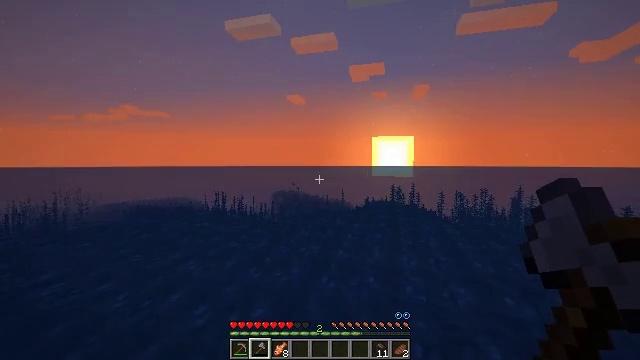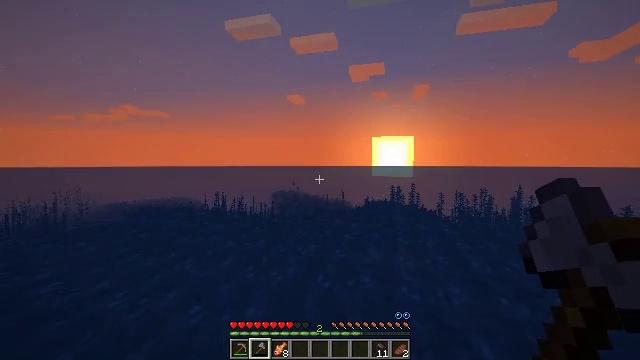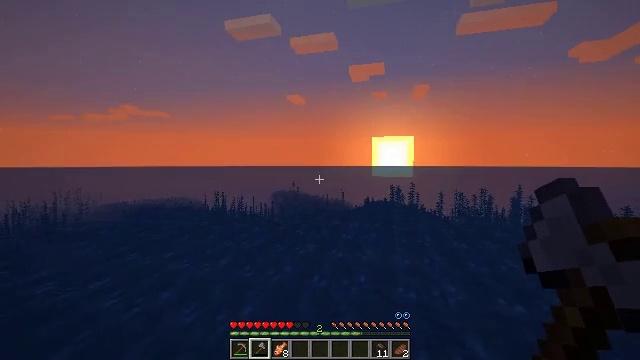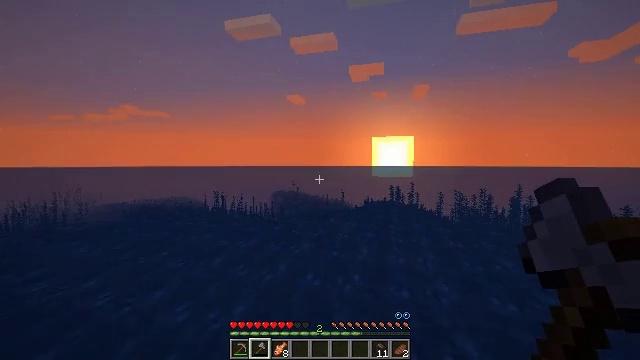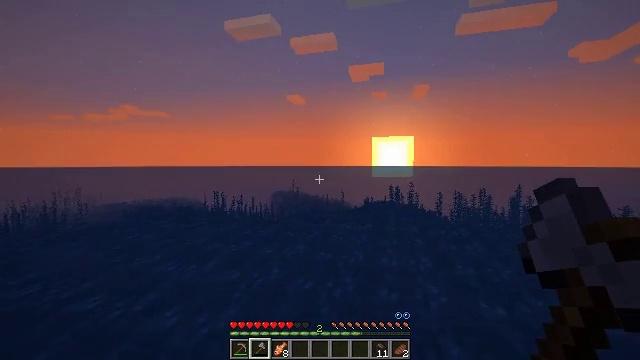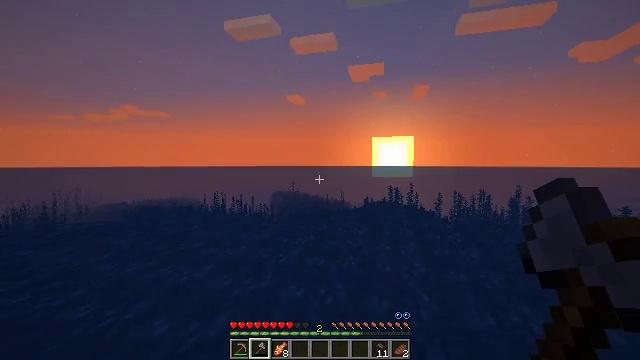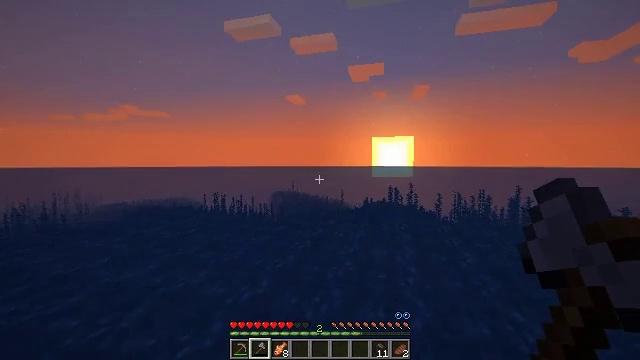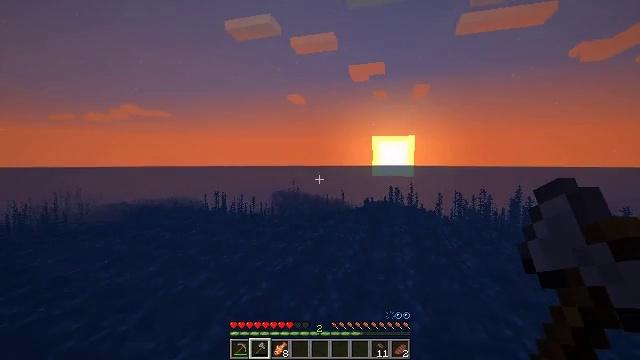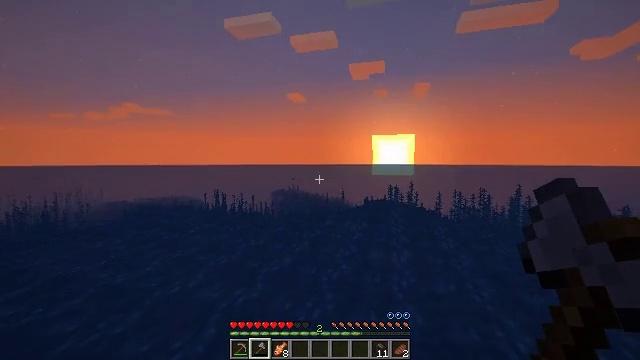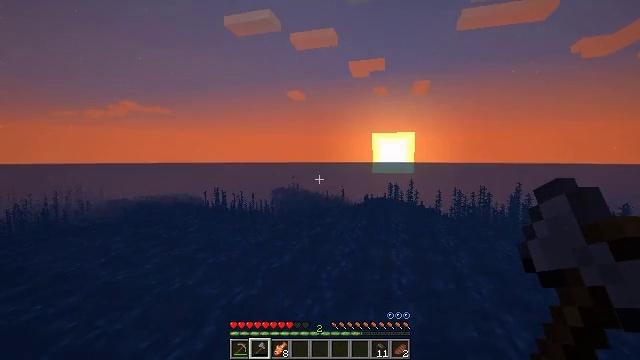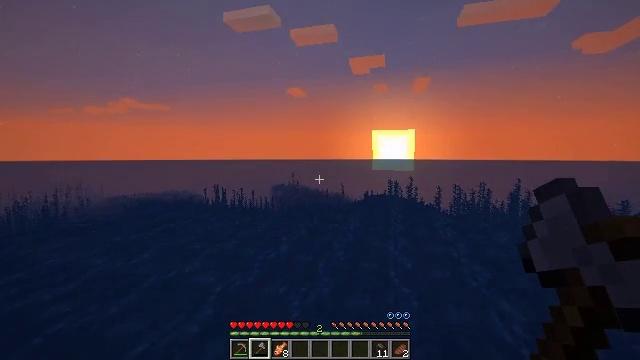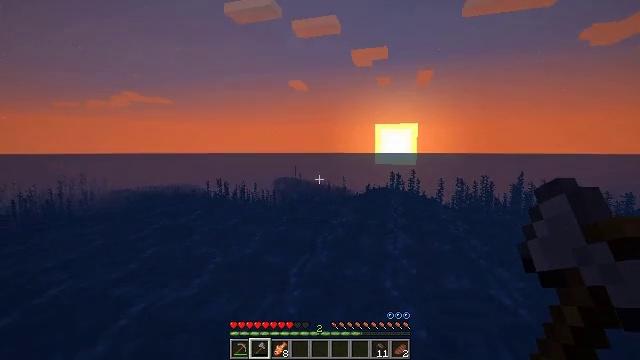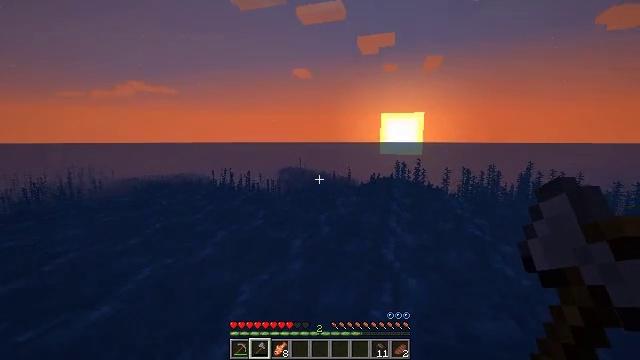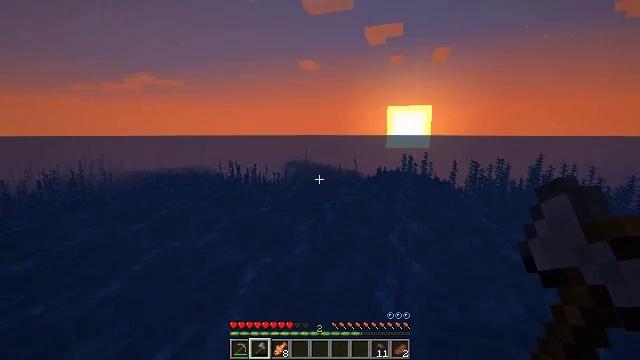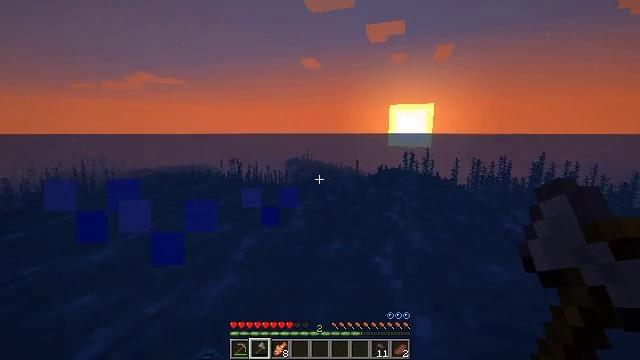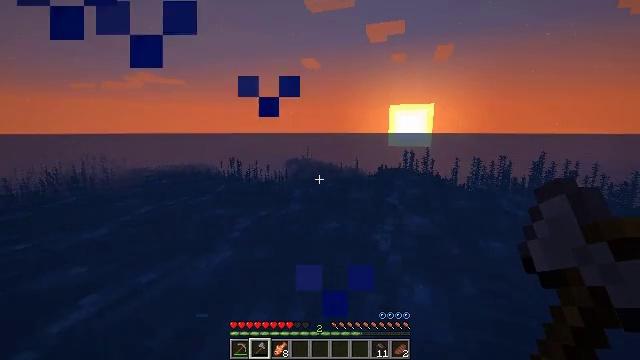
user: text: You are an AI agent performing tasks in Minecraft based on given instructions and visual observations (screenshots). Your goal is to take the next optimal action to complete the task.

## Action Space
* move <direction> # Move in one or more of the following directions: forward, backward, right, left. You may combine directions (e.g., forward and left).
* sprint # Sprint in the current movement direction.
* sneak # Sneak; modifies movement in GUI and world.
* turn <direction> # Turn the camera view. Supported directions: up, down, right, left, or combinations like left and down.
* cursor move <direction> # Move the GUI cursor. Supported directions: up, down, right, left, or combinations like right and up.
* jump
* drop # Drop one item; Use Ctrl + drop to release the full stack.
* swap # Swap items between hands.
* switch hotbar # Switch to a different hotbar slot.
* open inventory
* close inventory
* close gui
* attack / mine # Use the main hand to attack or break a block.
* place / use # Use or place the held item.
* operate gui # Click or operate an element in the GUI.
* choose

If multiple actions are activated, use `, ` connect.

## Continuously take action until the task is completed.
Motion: motion action
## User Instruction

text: Kill mobs in the water.
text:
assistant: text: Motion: move right
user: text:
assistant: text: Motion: move right
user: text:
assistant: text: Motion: move right, jump
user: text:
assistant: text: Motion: move right, jump
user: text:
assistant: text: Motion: jump
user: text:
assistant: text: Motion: jump
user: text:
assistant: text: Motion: jump
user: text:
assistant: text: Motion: jump
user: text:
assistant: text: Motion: no_op
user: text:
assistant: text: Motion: no_op
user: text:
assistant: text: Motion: turn down
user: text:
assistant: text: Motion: turn left and down
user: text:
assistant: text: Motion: turn left and down
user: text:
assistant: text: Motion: no_op
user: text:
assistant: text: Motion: no_op
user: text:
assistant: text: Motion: no_op
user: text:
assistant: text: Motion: no_op
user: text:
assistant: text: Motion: no_op
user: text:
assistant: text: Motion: no_op
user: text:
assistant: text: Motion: no_op
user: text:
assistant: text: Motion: turn left, jump
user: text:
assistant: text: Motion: turn left, jump
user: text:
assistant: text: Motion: turn left
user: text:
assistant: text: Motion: turn left
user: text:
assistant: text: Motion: no_op
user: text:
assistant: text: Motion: jump
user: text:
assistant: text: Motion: jump
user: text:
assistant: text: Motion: jump
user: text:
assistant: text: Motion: jump
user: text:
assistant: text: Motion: jump